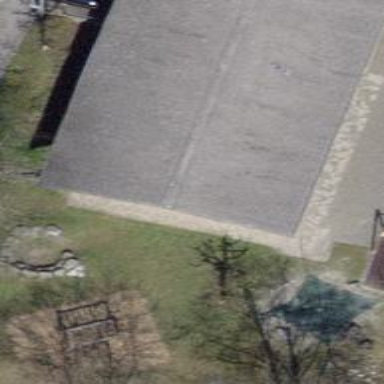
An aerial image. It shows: Kindergarten building.